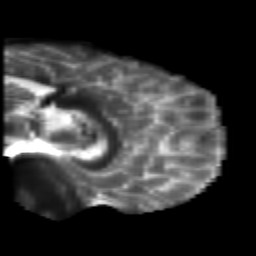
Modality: T2w
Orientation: sagittal
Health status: healthy
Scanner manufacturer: siemens
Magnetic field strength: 3 T
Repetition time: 10 s
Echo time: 0.092 s